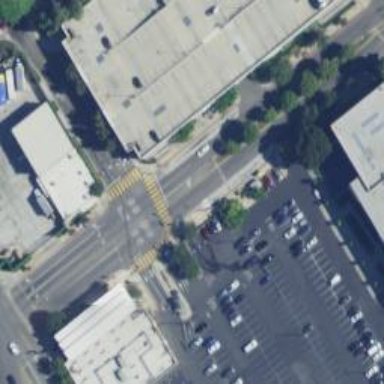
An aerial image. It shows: Footway crossing with zebra markings.